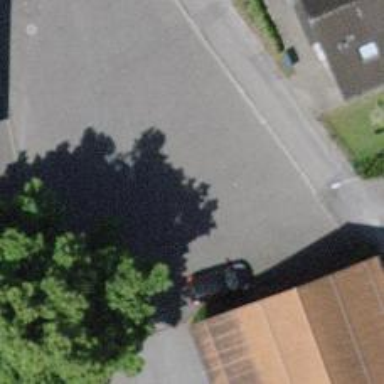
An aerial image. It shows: Parking area with surface.